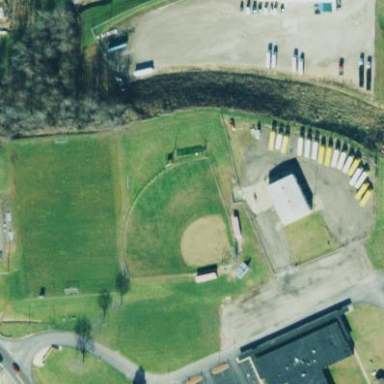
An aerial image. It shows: Baseball pitch for leisure and sports activities.